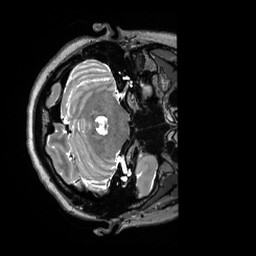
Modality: T2w
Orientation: axial
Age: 30
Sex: female
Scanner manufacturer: siemens
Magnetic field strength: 3 T
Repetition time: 3.2 s
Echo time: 0.563 s